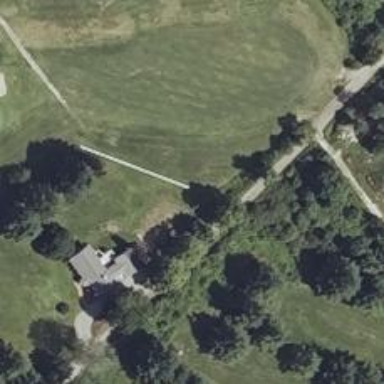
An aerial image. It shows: Path used for both walking and golf.